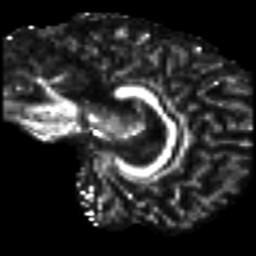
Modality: FA
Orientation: sagittal
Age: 22
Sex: female
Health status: ill
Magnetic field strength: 3 T
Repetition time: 8.4 s
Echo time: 0.0926 s